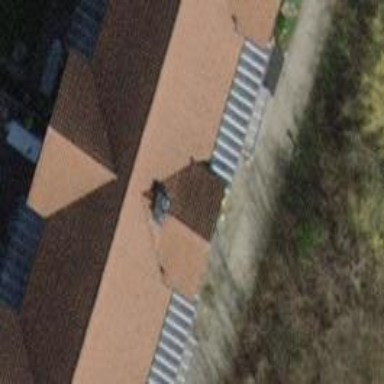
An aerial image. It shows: Terrace-style building with gabled roof.